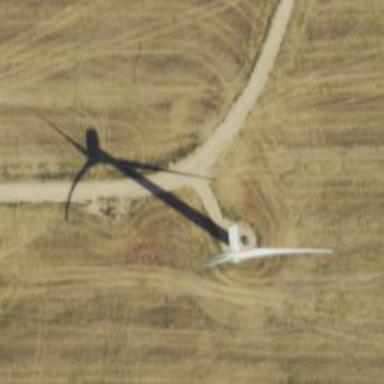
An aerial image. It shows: Wind generator with horizontal axis. The generator is wind turbine.